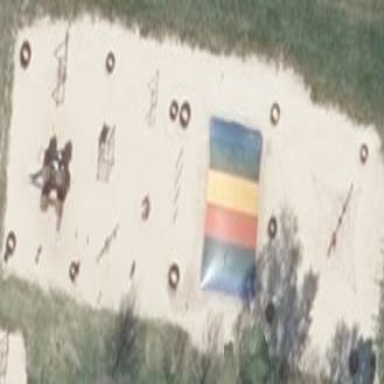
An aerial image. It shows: Playground area for leisure land.